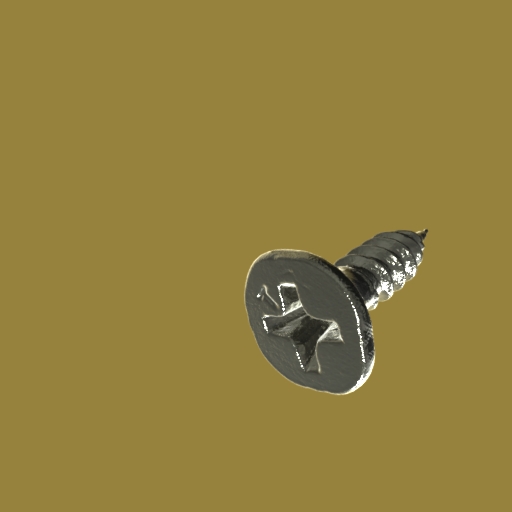
Label: screw